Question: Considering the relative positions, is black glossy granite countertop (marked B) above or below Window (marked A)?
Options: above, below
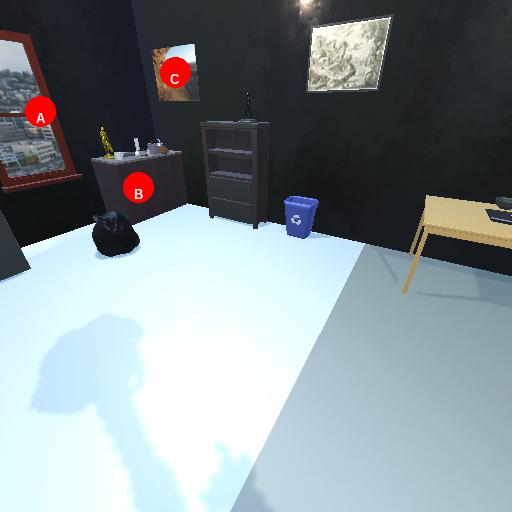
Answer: above